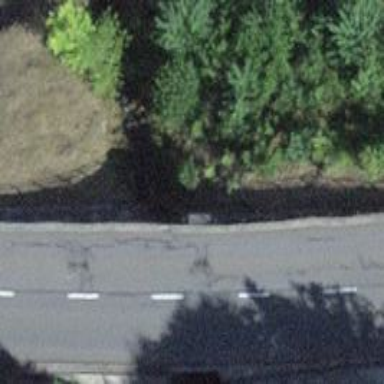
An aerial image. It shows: Culvert tunnel.